Question: I want to add legend to matlab pie instead of just putting the names close the pie itself. That is, I want names to be displayed in a box, and the percentage to be displayed close to the pie (as it usually is). But if I simply add a legend, as follows, it will be not attached to the patches information:
'''
pieH=pie([.3,.4,.3]);
legend({'Leg1','Leg2','Leg3'},'location','EastOutside');
'''

I've tried turning the patch annotation icon display to on, as follows, but it didn't work:
'''
set(get(get(pieH(1),'Annotation'),'LegendInformation'),'IconDisplayStyle','on')
set(get(get(pieH(3),'Annotation'),'LegendInformation'),'IconDisplayStyle','on')
set(get(get(pieH(5),'Annotation'),'LegendInformation'),'IconDisplayStyle','on')
'''
I also tried passing the patched handles, as it says in the help, also with no effect:
'''
legend([pieH(1:2:end)],{'Leg1','Leg2','Leg3'},'location','EastOutside');
'''
---
I was using matlab handle graphics version 2, and it seems that this combinations does not work yet at new graphics version. Since it is a matlab bug and this topic led me to the discovering, I am closing it. But if someone, by chance, already had this issue and knows how to workaround please let me know.
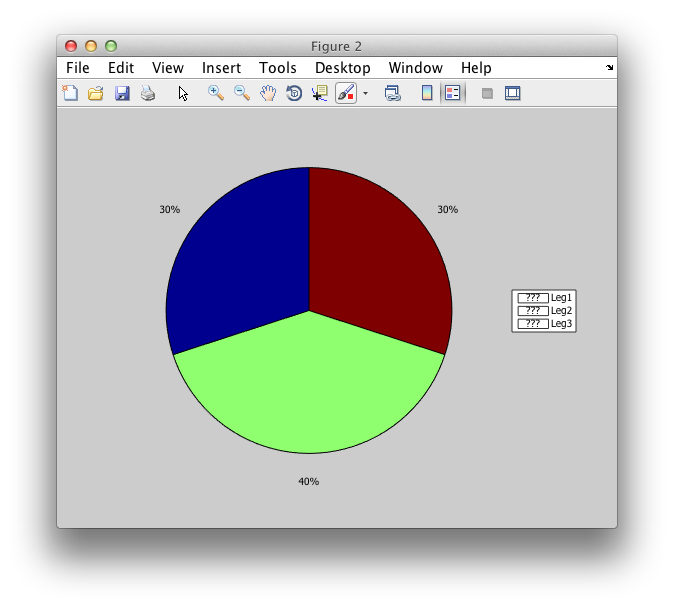
Answer: here's a way to make it work:
'''
X=[100 200 300];
h=pie(X);
legend(h(1:2:end), 'Small', 'Medium', 'Large','location','EastOutside');
'''